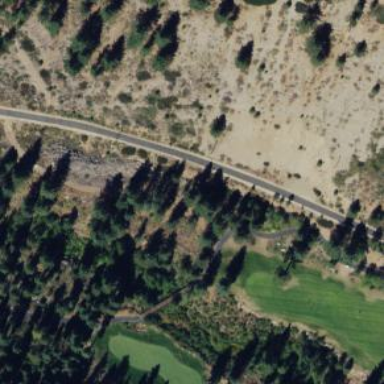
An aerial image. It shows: Service road designated as golf cart path.